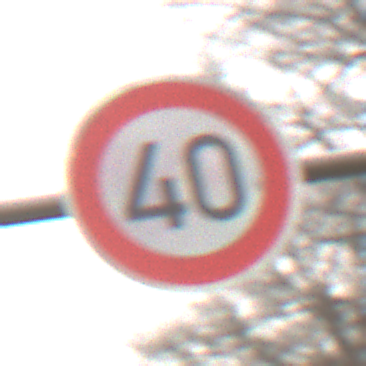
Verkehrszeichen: Geschwindigkeit40
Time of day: Midday
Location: Outdoor (Nature)
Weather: Overcast
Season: NotSpecified
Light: Natural